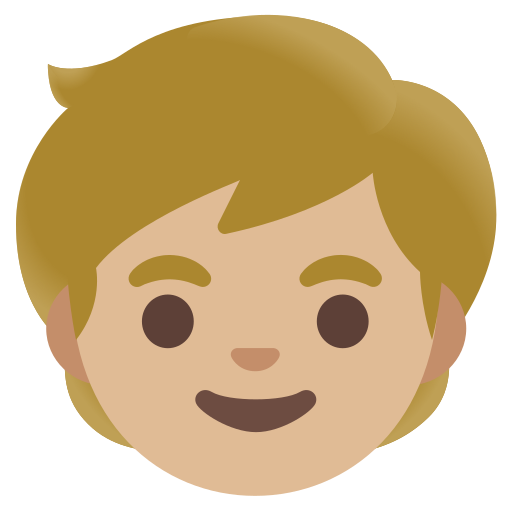
Emoji: 🧒🏼